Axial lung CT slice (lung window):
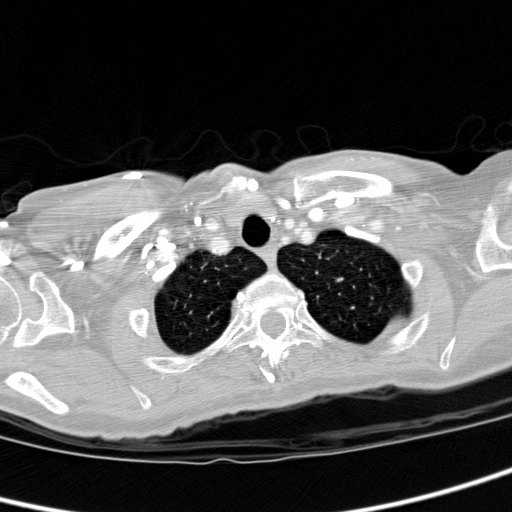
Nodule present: no